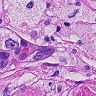
Metastatic tissue present: yes